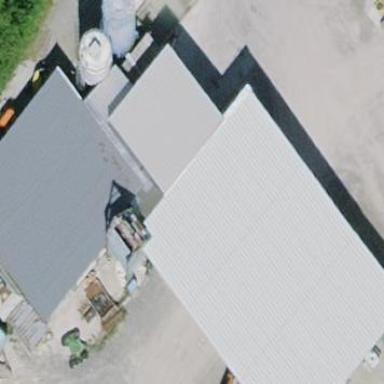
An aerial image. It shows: Industrial building.